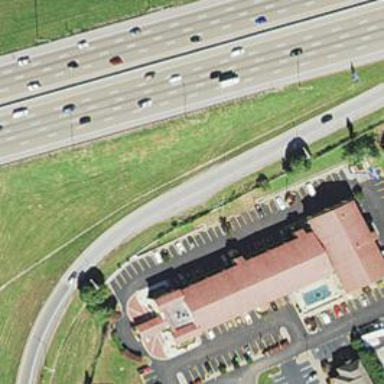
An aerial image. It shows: Motel building.